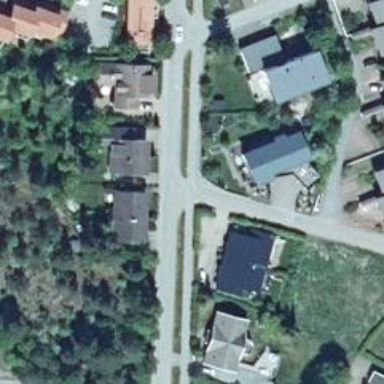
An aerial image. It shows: Unmarked crossing on the road.